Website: apple
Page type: delivery-shipping
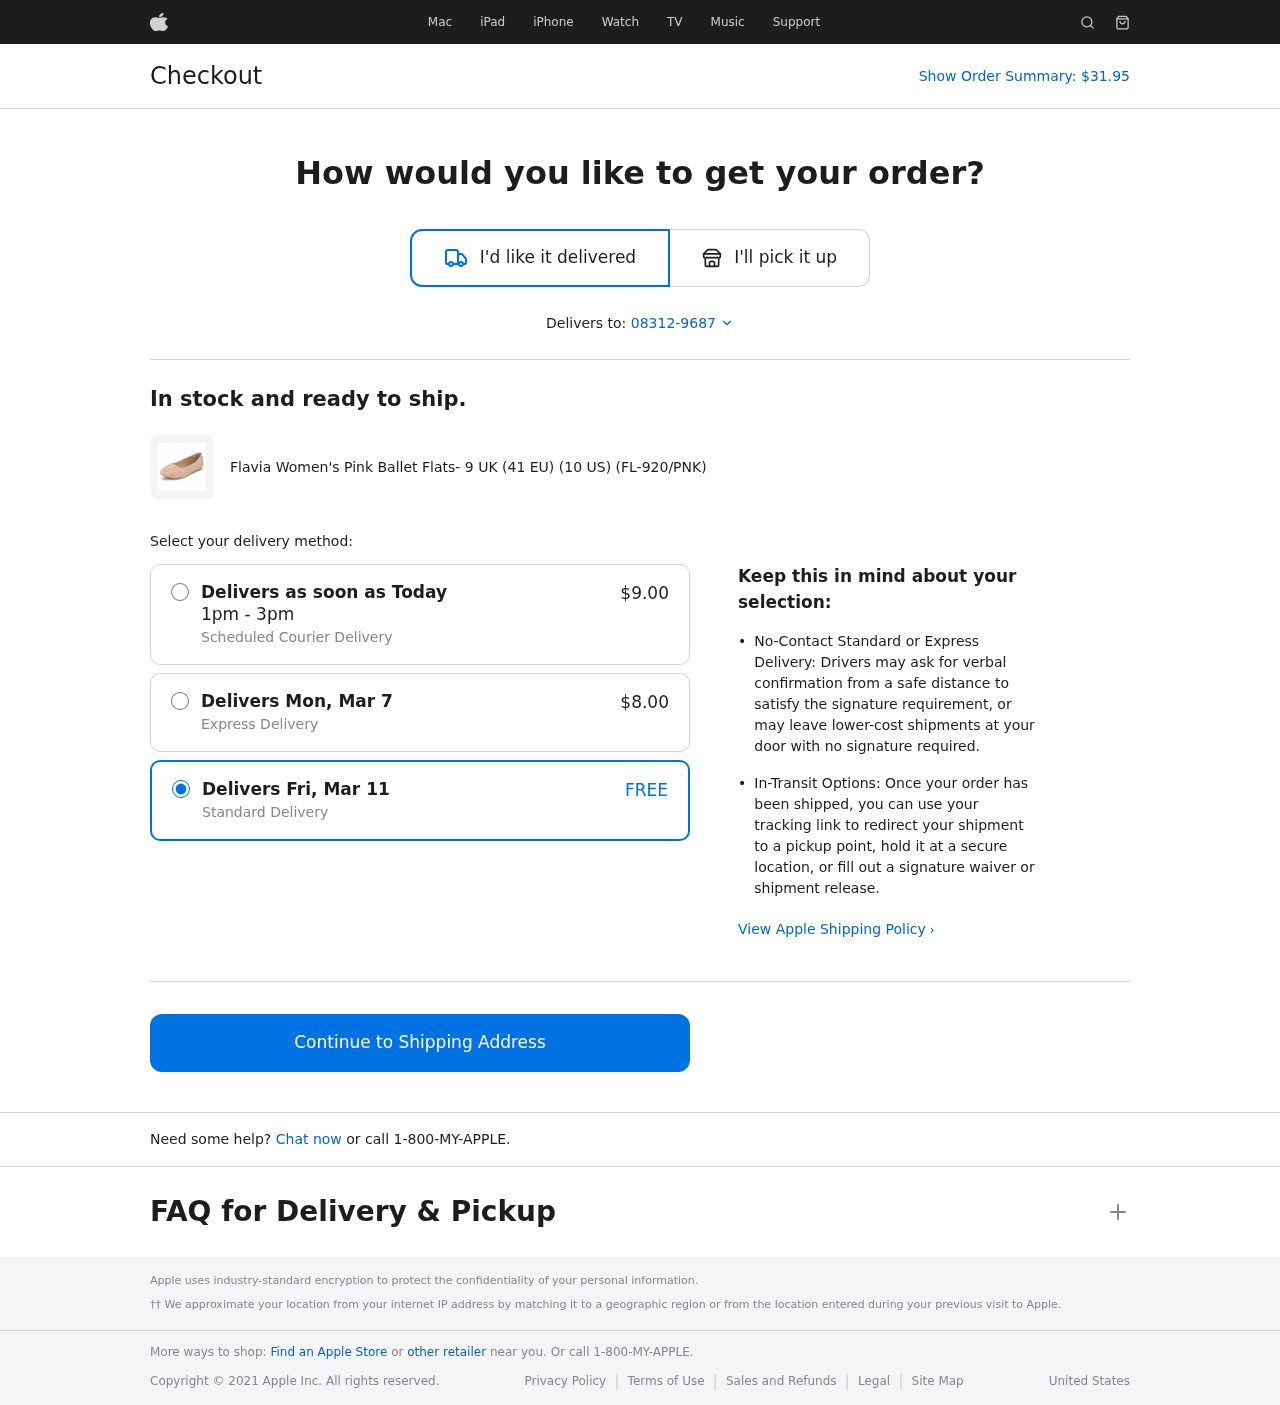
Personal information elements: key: PII_POSTCODE_FULL
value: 08312-9687
Product elements: key: PRODUCT1_NAME
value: Flavia Women's Pink Ballet Flats- 9 UK (41 EU) (10 US) (FL-920/PNK)
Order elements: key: ORDER_TOTAL
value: $31.95
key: ORDER_SHIPPING_DATE
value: Today
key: ORDER_SAMEDAY_SHIPPING_COST
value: $9.00
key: ORDER_EXPRESS_DATE
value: Mon, Mar 7
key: ORDER_EXPRESS_SHIPPING_COST
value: $8.00
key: ORDER_DELIVERY_DATE
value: Fri, Mar 11
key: ORDER_SHIPPING_COST
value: FREE